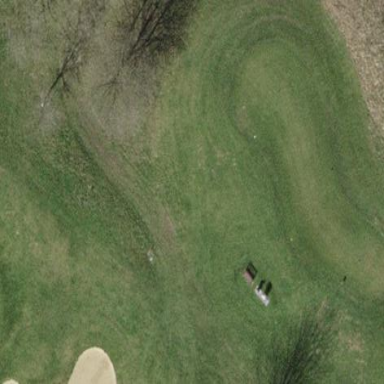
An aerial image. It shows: Golf tee on grassy land.